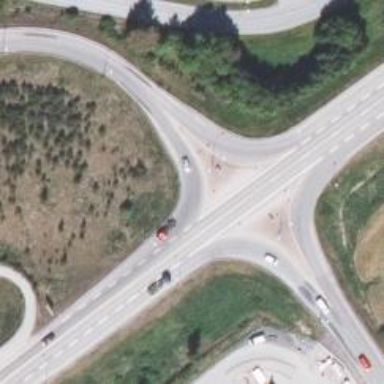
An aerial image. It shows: Trunk link road with asphalt surface. The road has functional class of tertiary.